Field crop: maize
Growth stage: 2
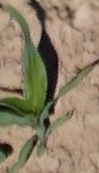
Species: maize